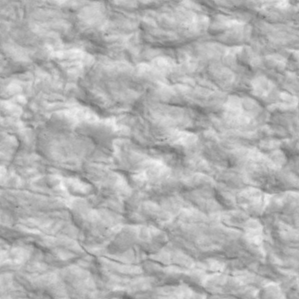
Label: non_frost